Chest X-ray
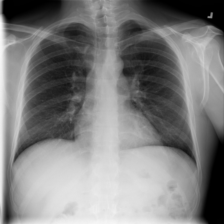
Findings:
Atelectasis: negative
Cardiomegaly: negative
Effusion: negative
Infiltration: negative
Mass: negative
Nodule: negative
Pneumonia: negative
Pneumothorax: negative
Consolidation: negative
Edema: negative
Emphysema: negative
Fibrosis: negative
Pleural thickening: negative
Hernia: negative